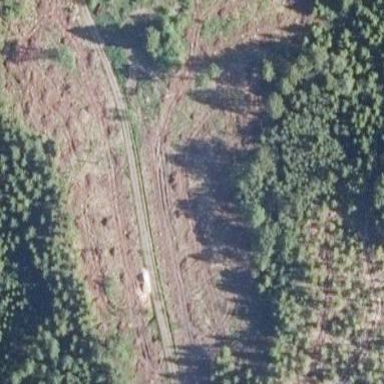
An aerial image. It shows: Clearcut area with scrub vegetation.